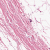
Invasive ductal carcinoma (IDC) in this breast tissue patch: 0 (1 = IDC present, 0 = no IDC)